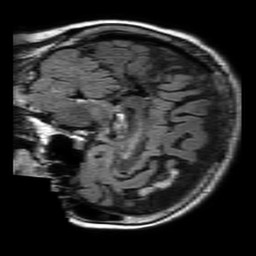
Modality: FLAIR
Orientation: sagittal
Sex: female
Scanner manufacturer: philips
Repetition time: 11 s
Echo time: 0.125 s